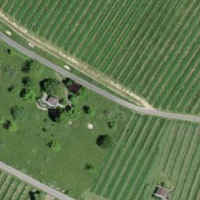
EUNIS habitat code: 52
Species observed at this site:
Tulipa sylvestris